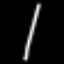
Label: line